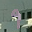
Label: 9